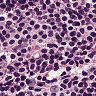
Metastatic tissue present: no